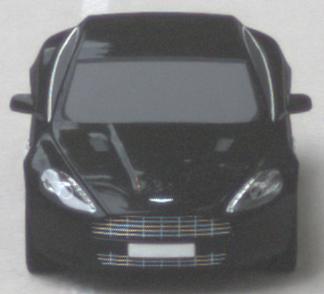
Make: Aston Martin
Model: Rapide
Detailed model: Rapide
Model produced from: 2010/03
Model produced until: 2013/07
Doors: 5
Color: black
Road condition: dry road
Daytime: morning or afternoon
Contrast: low contrast